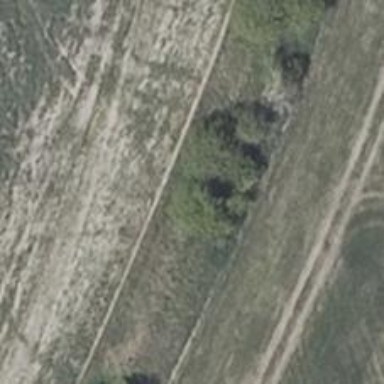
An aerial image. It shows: Deciduous broadleaved tree.